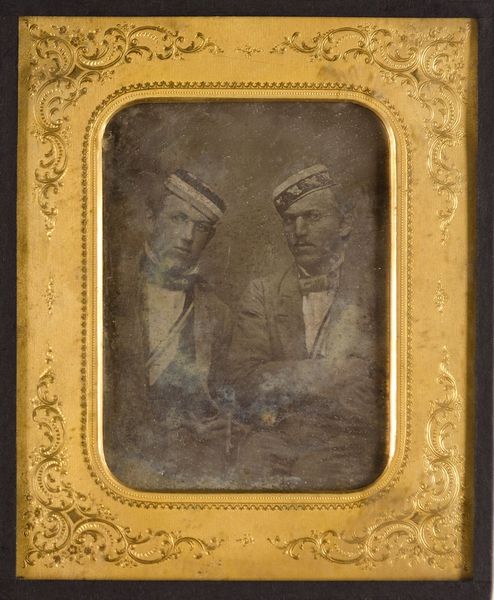
Titel: Wilhelm Lüders (1835-1891) und Alexander Lüders (1832-1911)
Standort: Hamburg
Institution: Museum für Kunst und Gewerbe Hamburg
Schlagwörter: mann, portrait, kopfbedeckung, foto, fotografie, photographie, doppelbildnis, doppelportrait, photo, lichtbild, daguerreotypie, bildwerke, angewandte und bildende kunst, hessische systematik, porträt, porträtfotografie, porträtphotographie, hüftbild, doppelporträt